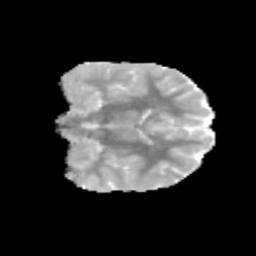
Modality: MD
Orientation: coronal
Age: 9
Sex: male
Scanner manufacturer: siemens
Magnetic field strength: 3 T
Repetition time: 3.8 s
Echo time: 0.07 s